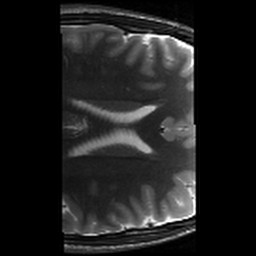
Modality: T2w
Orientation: axial
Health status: healthy
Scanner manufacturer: siemens
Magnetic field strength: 3 T
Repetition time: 8.02 s
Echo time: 0.08 s